Question: There is no 'SelectFolderDialog' in .NET but It is present itself in 'Visual Studio 2010'.
I was wondering if there is any external .net component like this form.
Here is the VS2010 Dialog :

<URL>'SelectFolderDialog'
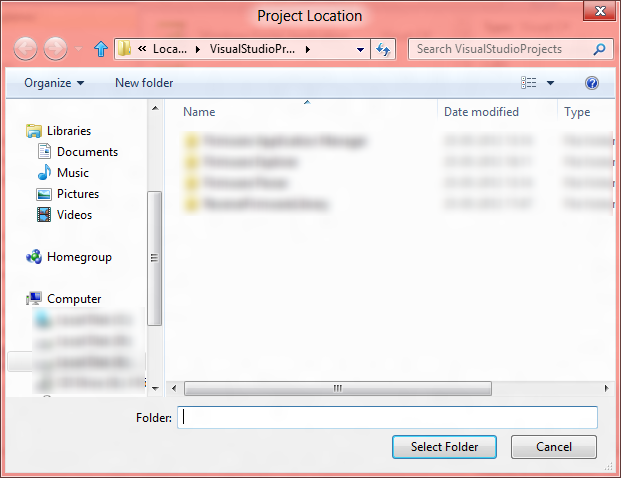
Answer: To gain access to the posh new <URL> then I believe that you need to either:
1. Use a third party component, or
2. Use the native IFileDialog component.
Option 2 is easy enough using the <URL> option. The CodePack comes with lots of examples. I commend it to you.